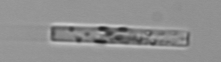
Label: Leptocylindrus